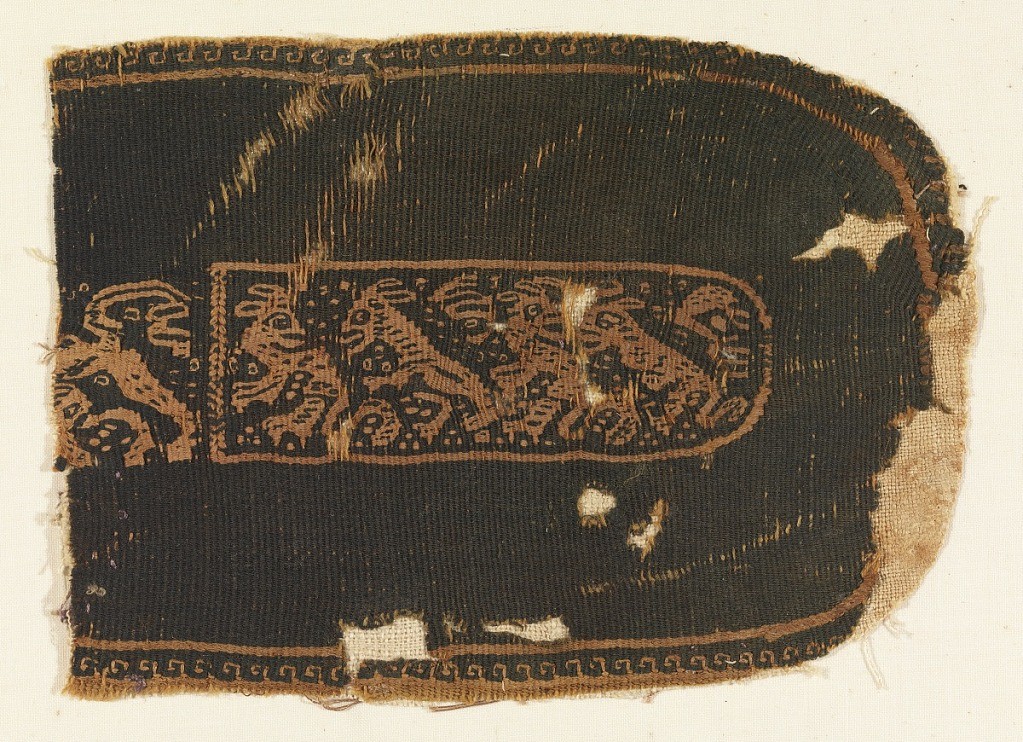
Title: Fragment of tunic band
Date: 5th–7th century
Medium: linen, wool Technique: slit tapestry woven with supplementary weft wrapping
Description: Shape with one oval end. In the center a procession of spitited animals.